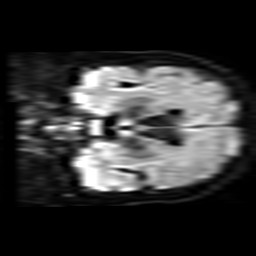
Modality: TRACE
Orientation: coronal
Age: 54
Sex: female
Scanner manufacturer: philips
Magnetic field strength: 3 T
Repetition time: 3.59 s
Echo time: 0.076 s